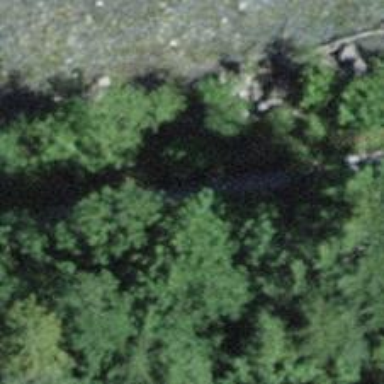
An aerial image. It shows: Gravel path with excellent trail visibility.